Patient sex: M
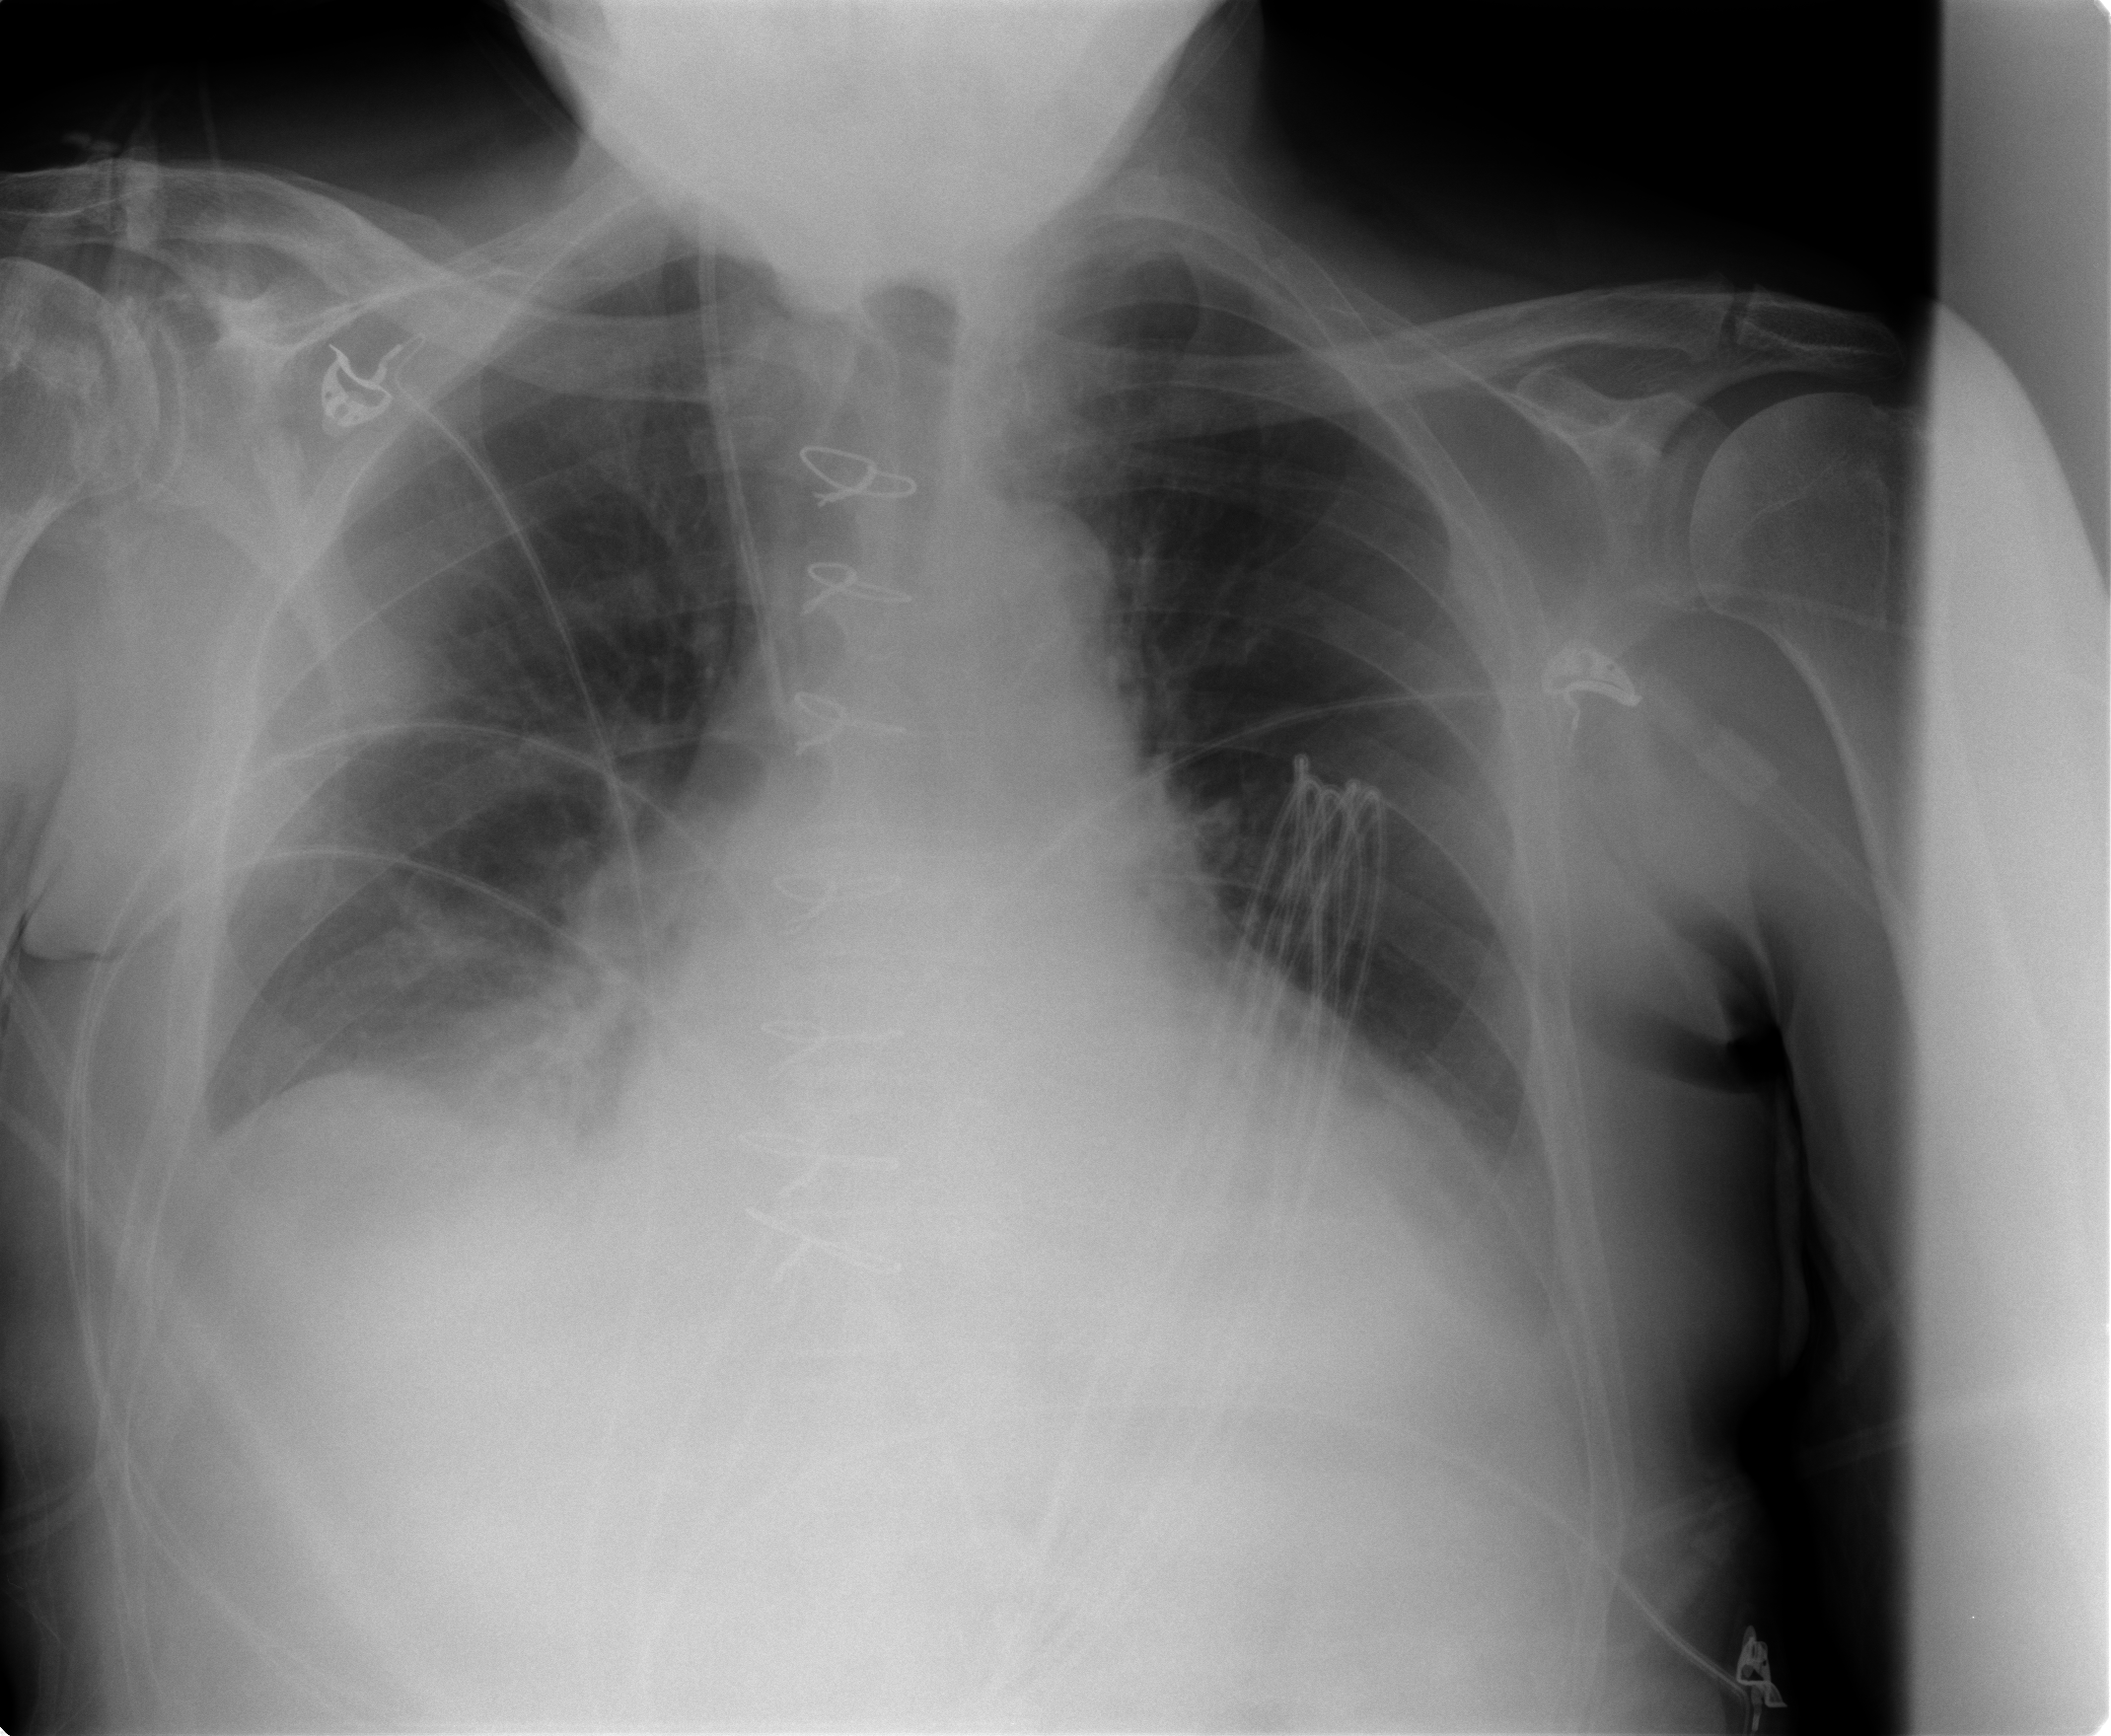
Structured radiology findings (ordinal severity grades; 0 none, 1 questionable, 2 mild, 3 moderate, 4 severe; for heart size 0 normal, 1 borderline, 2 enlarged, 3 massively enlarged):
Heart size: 1
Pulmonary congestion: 0
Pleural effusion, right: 2
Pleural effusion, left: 1
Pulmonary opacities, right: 0
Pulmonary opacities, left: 0
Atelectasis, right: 2
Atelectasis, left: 2